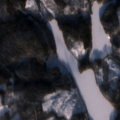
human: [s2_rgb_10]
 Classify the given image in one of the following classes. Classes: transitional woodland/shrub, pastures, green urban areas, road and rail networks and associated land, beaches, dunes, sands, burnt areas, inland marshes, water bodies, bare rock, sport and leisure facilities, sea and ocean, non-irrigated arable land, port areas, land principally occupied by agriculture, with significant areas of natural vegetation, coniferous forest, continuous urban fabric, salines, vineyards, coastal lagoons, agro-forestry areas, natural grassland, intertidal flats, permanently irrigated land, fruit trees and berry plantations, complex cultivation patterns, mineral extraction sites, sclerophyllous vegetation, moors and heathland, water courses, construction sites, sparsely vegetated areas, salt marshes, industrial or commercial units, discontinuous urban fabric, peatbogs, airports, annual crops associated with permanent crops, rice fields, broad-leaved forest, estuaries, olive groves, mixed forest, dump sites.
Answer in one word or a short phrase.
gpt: coniferous forest, mixed forest, transitional woodland/shrub, water bodies